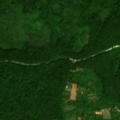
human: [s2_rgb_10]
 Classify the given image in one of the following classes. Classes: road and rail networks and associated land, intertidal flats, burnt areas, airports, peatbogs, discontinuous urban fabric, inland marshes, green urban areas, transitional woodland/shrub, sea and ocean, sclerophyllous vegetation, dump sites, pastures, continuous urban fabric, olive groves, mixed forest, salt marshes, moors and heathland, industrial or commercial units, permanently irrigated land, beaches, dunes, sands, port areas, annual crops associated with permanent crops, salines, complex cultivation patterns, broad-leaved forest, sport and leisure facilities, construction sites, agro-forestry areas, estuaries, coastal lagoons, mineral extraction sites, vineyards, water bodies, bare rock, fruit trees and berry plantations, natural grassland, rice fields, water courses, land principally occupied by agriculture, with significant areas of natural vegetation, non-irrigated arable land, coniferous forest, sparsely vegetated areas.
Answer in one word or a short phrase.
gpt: complex cultivation patterns, land principally occupied by agriculture, with significant areas of natural vegetation, broad-leaved forest